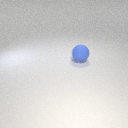
large blue rubber sphere